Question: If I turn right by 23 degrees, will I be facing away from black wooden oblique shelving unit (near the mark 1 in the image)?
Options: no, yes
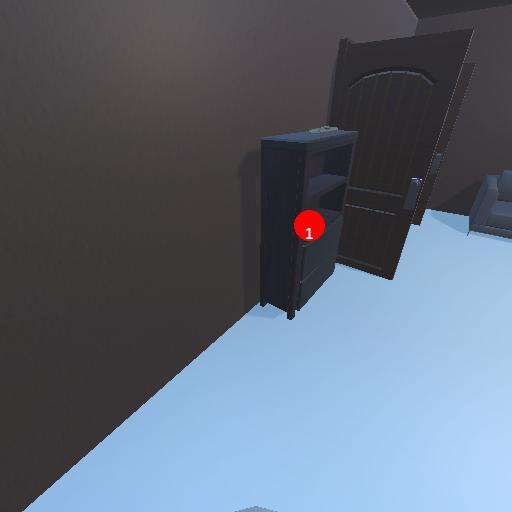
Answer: no